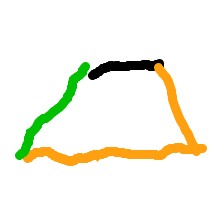
Shape: trapezoid